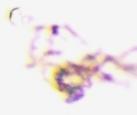
Label: Detritus